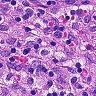
Metastatic tissue present: no